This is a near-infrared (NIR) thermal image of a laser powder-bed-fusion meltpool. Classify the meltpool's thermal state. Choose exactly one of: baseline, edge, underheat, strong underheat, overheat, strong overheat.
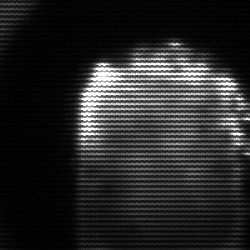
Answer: baseline